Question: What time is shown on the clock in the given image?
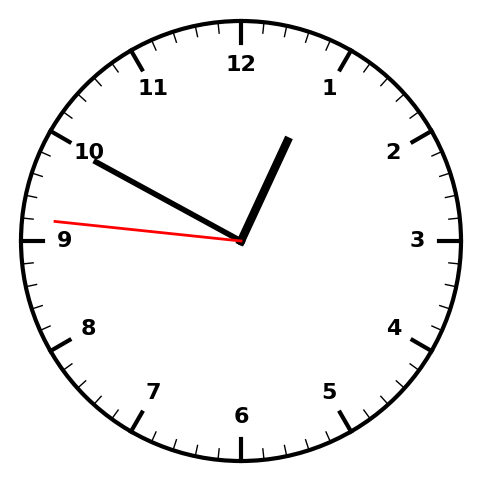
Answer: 12:49:46